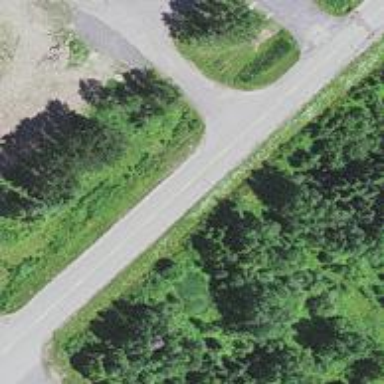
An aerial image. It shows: Unclassified road with asphalt surface.